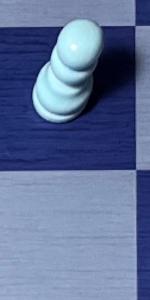
Label: Empty